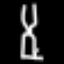
Label: hourglass